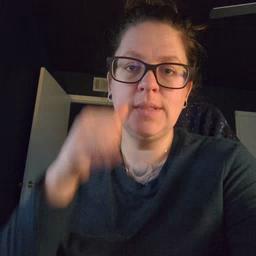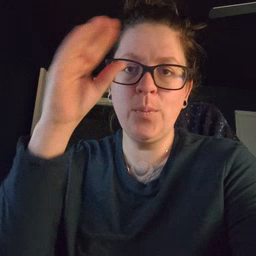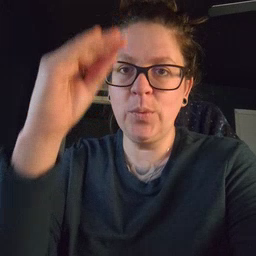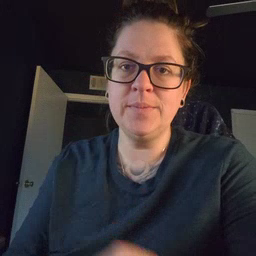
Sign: cowboy